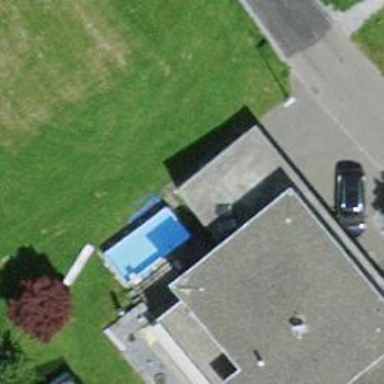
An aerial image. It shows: Garage.